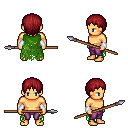
a pixel art fantasy rpg character, male body template, human, tanned skin, green tattered cape, magenta pants, brunette plain hairstyle, white cloth bracers, spear, four views (front, back, left, right), 2x2 character sprite sheet, small pixel art, hard edges, no anti-aliasing